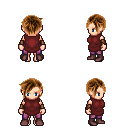
a pixel art fantasy rpg character, female body template, human, light skin, maroon tunic, magenta pants, brown pixie cut hairstyle, cloth bracers, maroon shoes, four views (front, back, left, right), 2x2 character sprite sheet, small pixel art, hard edges, no anti-aliasing